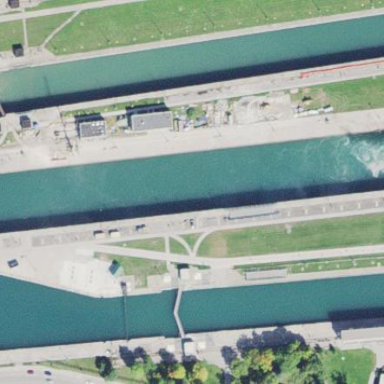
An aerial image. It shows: Lock on waterway.